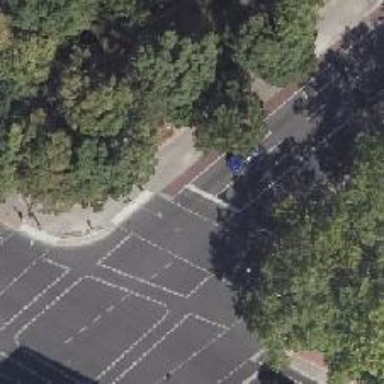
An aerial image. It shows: Footway with traffic signals at crossing.